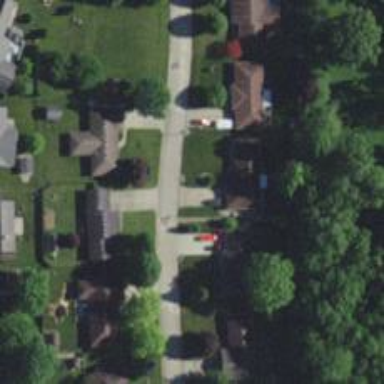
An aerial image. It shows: Residential road.